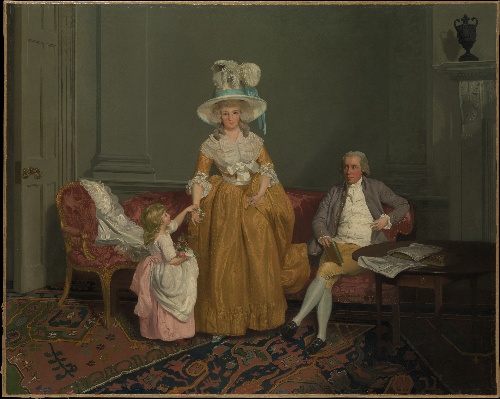
Title: The Saithwaite Family
Artist: Francis Wheatley
Artist bio: British, London 1747–1801 London
Date: ca. 1785
Object type: Painting
Classification: Paintings
Medium: Oil on canvas
Dimensions: 38 3/4 x 50 in. (98.4 x 127 cm)
Department: European Paintings
Credit line: Gift of Mrs. Charles Wrightsman, 2009
Accession year: 2009
Repository: Metropolitan Museum of Art, New York, NY
Tags: Girls|Men|Women|Family|Interiors|Portraits